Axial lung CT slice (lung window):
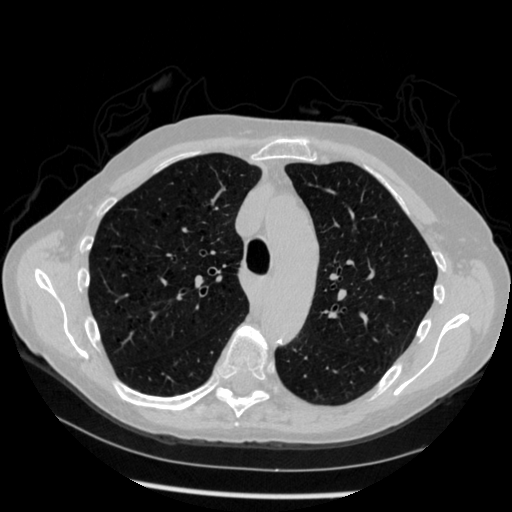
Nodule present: no